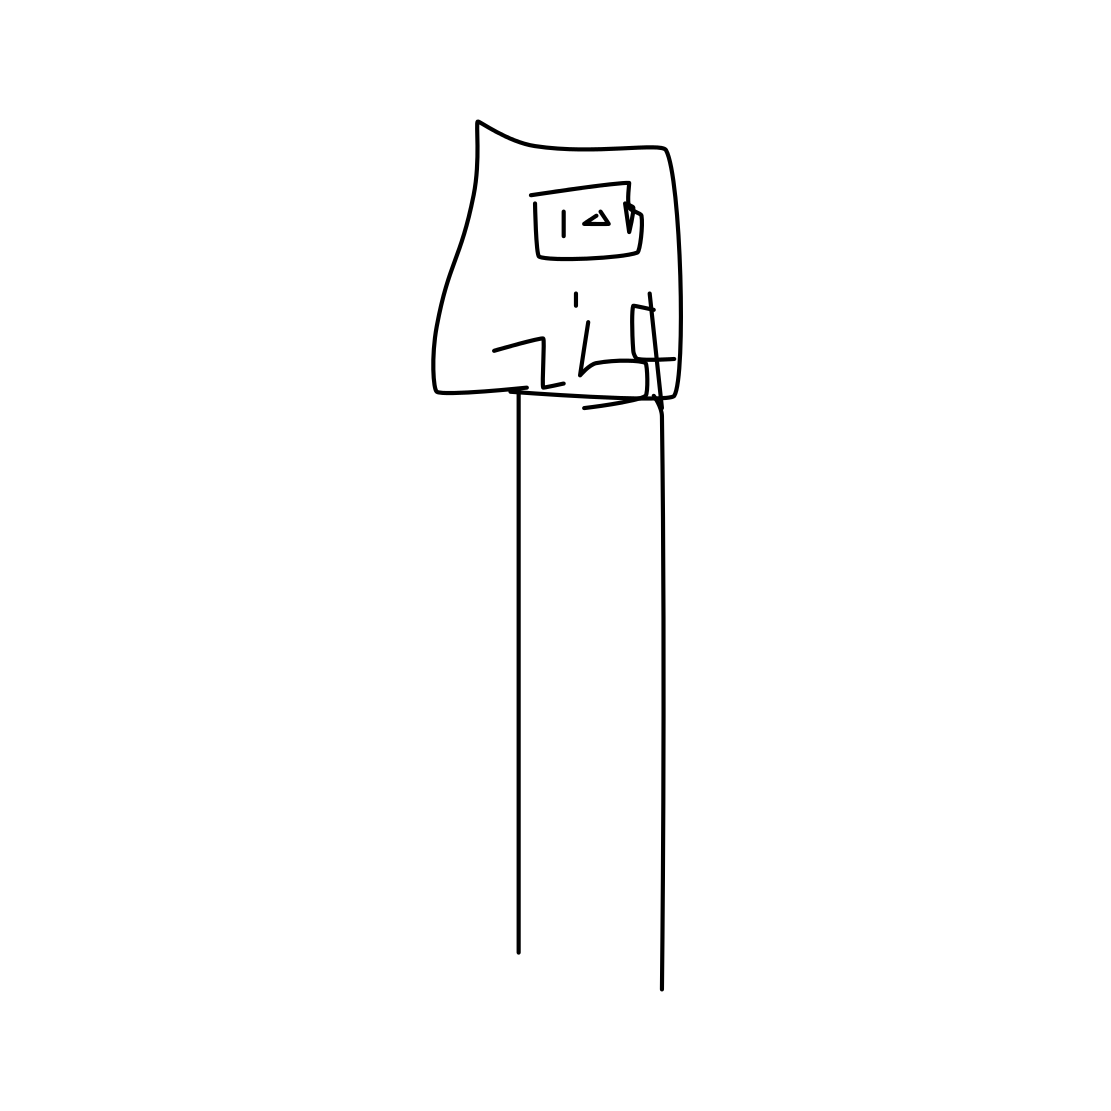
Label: parking meter